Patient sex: M
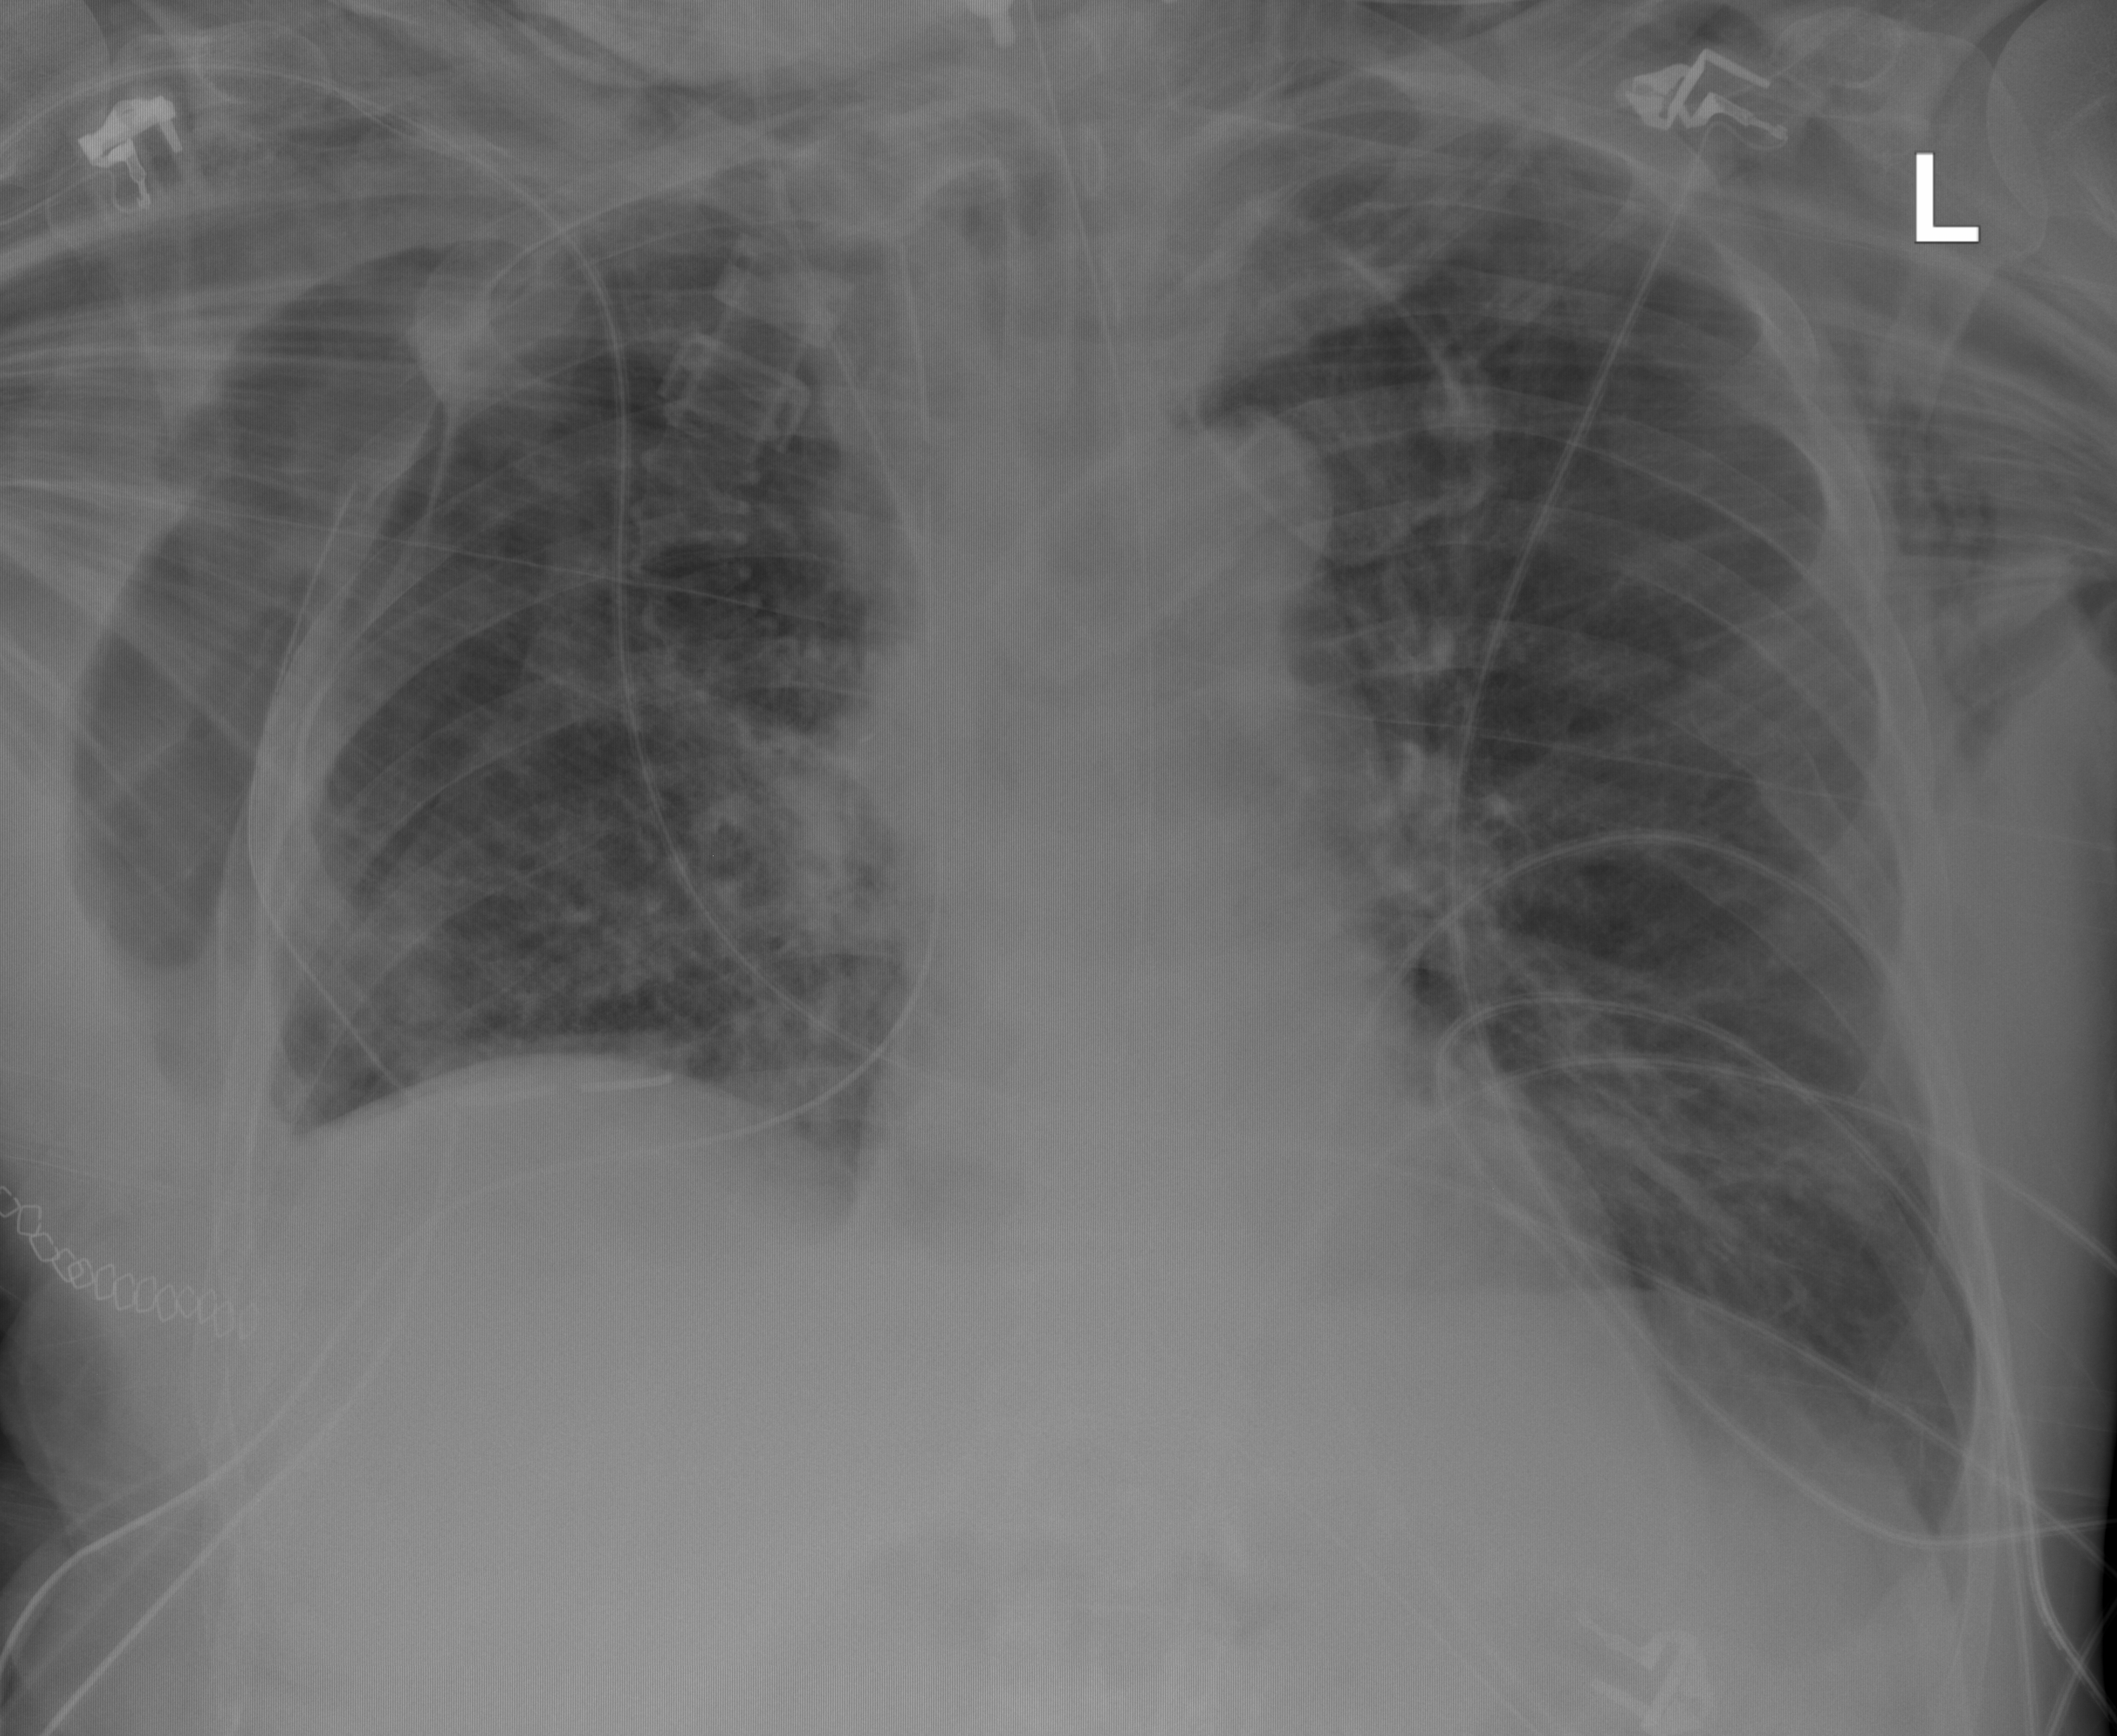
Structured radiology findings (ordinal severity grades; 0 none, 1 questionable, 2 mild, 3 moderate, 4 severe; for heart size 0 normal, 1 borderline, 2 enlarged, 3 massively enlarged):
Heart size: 1
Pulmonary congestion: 0
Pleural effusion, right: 2
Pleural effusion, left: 0
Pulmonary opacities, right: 2
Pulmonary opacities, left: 3
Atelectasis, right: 2
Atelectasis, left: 0